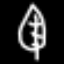
Label: leaf